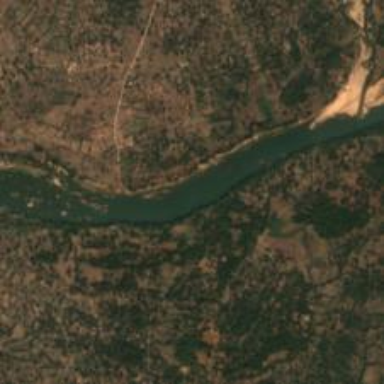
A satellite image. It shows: Beautiful view of river.